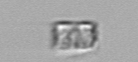
Label: Bacillariophyceae_morphotype1